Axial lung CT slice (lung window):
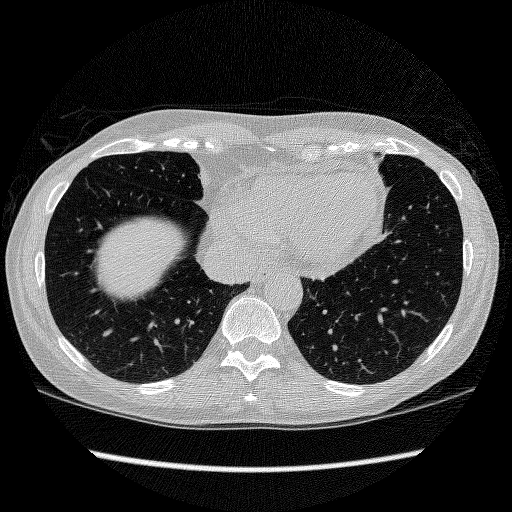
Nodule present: no